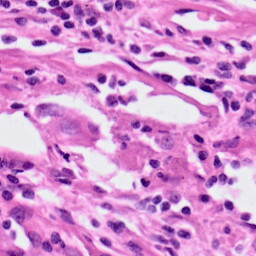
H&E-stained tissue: Lung